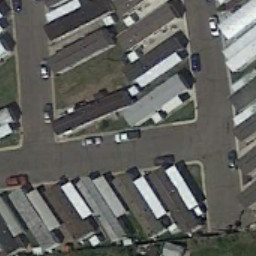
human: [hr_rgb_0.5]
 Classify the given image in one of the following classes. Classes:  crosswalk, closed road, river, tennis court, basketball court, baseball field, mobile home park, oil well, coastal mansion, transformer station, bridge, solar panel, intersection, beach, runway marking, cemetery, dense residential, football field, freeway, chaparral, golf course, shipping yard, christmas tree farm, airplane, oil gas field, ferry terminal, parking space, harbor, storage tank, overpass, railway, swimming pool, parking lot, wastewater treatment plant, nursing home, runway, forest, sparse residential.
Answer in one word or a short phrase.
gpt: mobile home park